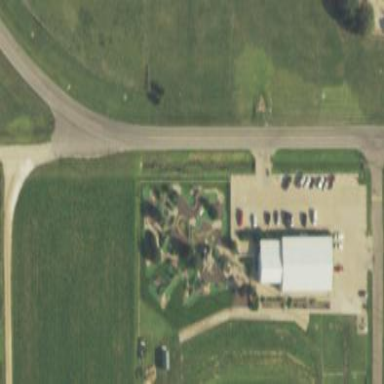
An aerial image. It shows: Miniature golf course.